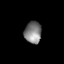
Tissue: lung
Cell type: Epithelial cells
Senescence score: 0.2211
Nuclear area (px): 369
Mean DAPI intensity: 126.705